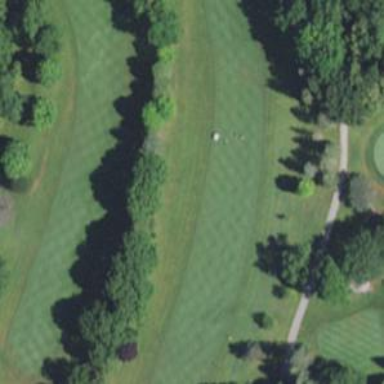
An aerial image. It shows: Golf hole.